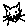
Label: cat